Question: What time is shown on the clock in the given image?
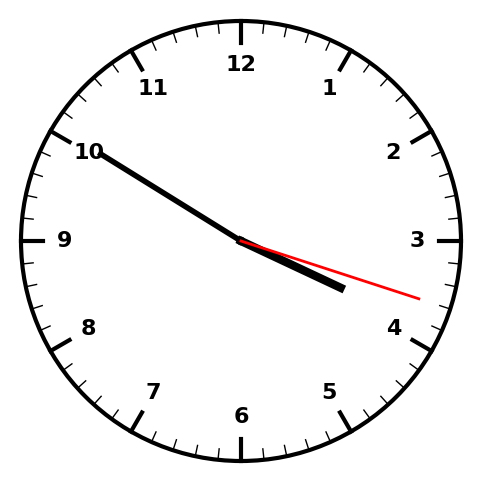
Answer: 03:50:18